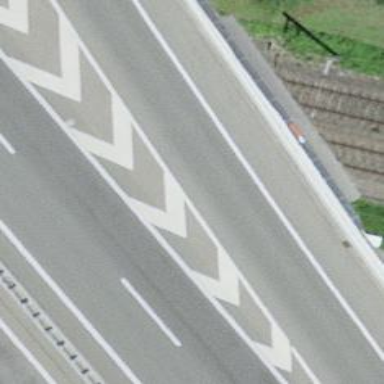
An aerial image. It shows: Bridge on motorway link.